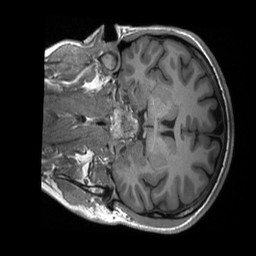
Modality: T1w
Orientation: coronal
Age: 35
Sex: female
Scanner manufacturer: siemens
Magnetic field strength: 3 T
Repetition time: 2.4 s
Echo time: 0.00224 s